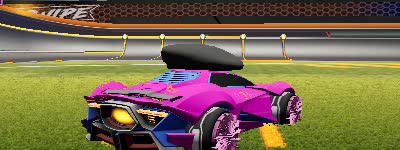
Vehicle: werewolf